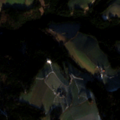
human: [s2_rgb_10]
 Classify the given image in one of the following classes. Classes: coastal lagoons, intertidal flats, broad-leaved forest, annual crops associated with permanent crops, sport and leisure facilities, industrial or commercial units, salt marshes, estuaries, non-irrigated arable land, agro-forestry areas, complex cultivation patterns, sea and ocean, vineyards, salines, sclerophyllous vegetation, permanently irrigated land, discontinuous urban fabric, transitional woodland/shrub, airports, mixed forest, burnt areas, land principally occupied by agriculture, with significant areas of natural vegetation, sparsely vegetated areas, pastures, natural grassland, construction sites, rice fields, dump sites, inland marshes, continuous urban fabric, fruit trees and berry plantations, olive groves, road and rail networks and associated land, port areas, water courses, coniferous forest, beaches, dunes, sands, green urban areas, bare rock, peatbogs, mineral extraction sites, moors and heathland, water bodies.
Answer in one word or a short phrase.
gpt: complex cultivation patterns, coniferous forest, mixed forest